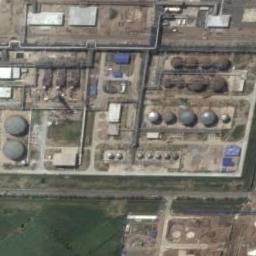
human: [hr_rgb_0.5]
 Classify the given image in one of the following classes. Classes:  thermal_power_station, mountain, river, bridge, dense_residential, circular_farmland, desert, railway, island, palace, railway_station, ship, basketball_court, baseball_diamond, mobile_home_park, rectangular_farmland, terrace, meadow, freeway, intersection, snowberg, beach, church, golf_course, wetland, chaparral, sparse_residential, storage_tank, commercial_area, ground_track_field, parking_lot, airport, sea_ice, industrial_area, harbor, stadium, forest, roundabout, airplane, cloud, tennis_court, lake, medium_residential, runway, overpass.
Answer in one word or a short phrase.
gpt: storage_tank